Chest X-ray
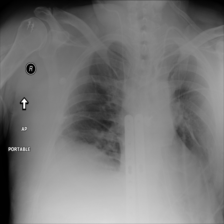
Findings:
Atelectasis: positive
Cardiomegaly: negative
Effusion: negative
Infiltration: negative
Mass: negative
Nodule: negative
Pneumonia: negative
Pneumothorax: negative
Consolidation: negative
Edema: negative
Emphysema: negative
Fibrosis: negative
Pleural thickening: negative
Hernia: negative